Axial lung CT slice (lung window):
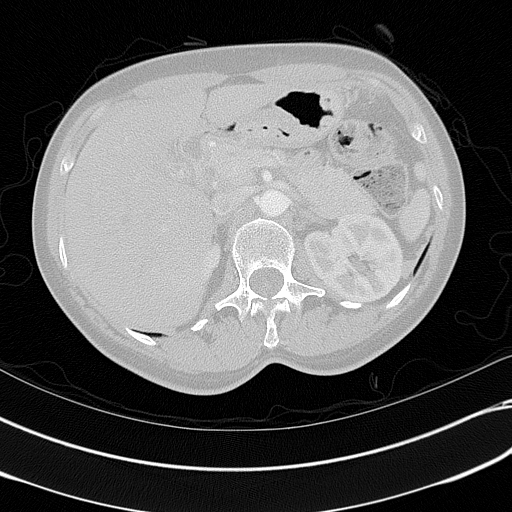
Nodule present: no